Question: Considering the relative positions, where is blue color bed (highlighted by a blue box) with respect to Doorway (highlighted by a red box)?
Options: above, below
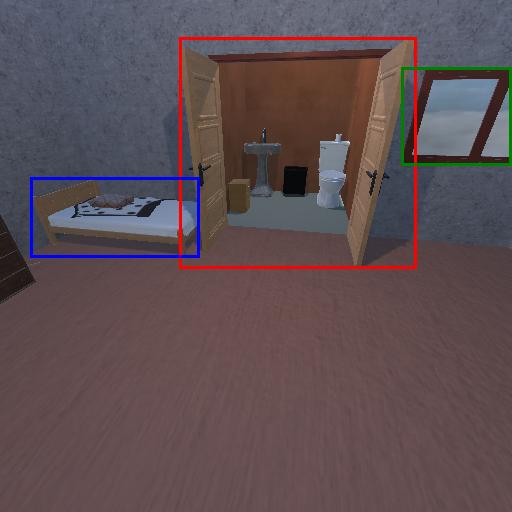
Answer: above